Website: ulta-beauty
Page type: newsletter-management
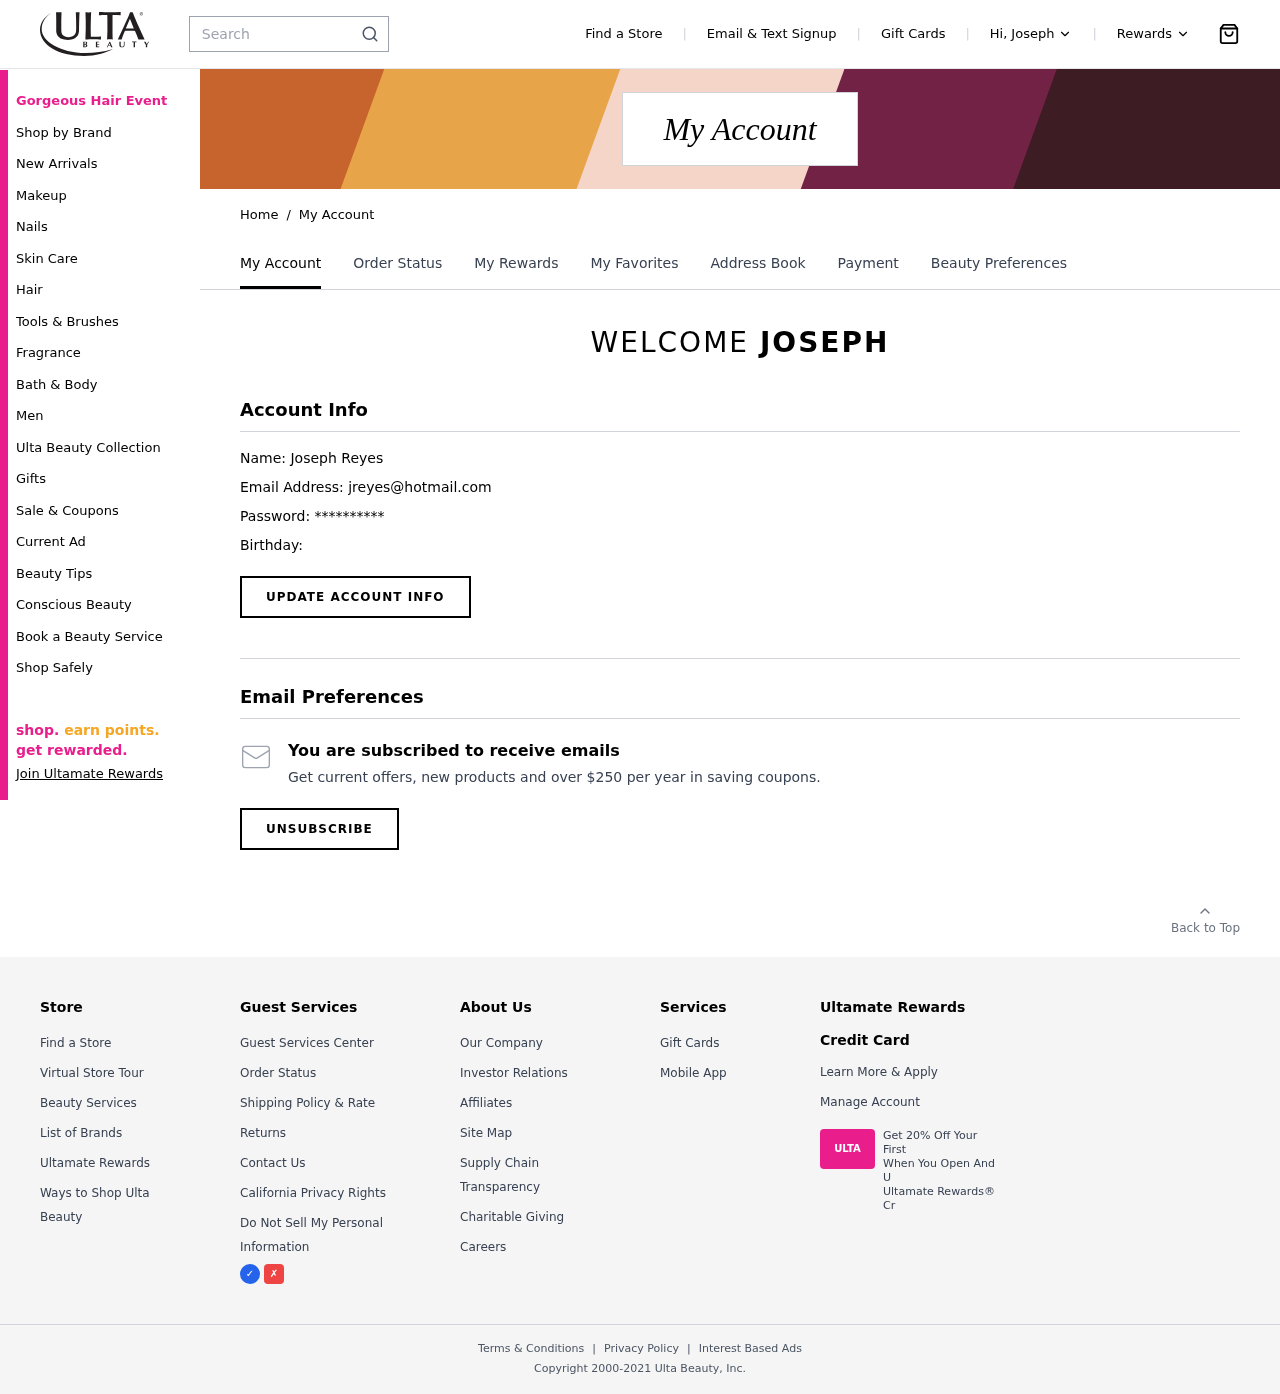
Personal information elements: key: PII_EMAIL
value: jreyes@hotmail.com
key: PII_FIRSTNAME
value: Joseph
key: PII_FIRSTNAME
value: JOSEPH
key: PII_FULLNAME
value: Joseph Reyes
Search elements: key: HEADER_SEARCH
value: Search